Interaction volume radius: 5 \u00c5
Interaction volume height: 35 \u00c5
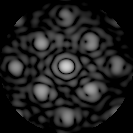
Disorder parameter: 0.2791